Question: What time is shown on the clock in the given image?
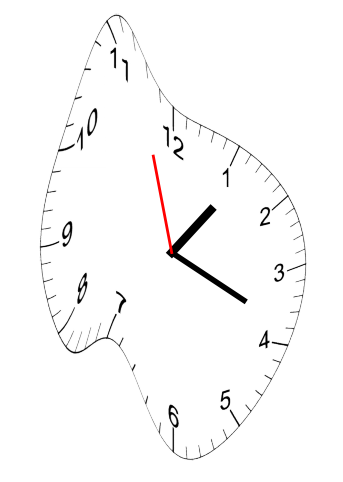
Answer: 01:18:57